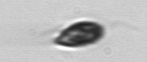
Label: flagellate